Field crop: maize
Growth stage: 2
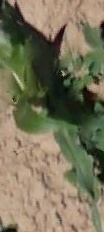
Species: maize